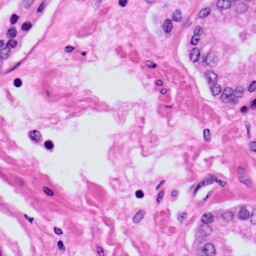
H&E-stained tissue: Prostate